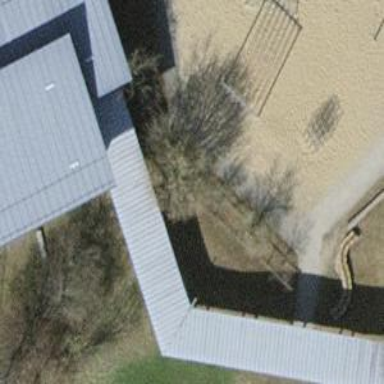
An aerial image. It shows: View of roof of building.